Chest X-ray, AP view. Patient: 37 years old, sex M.
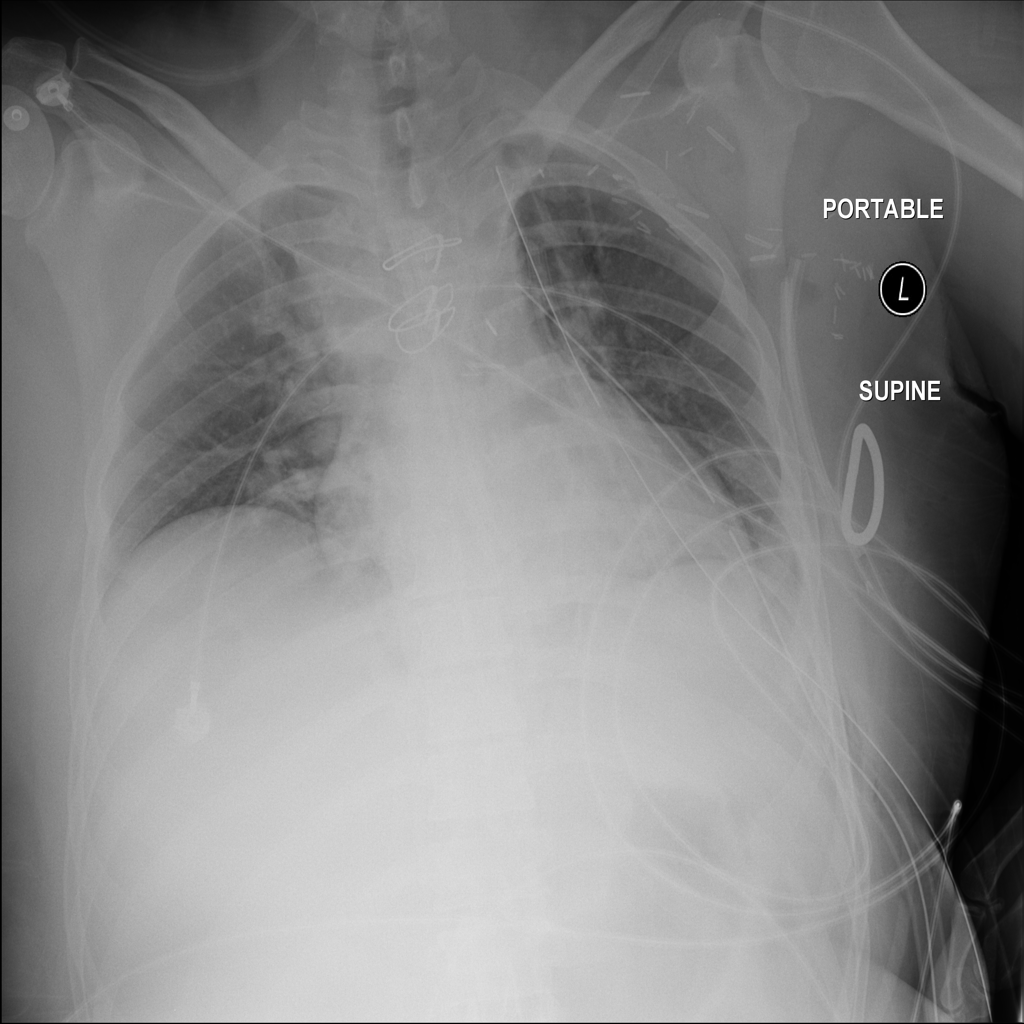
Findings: No Finding